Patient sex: M
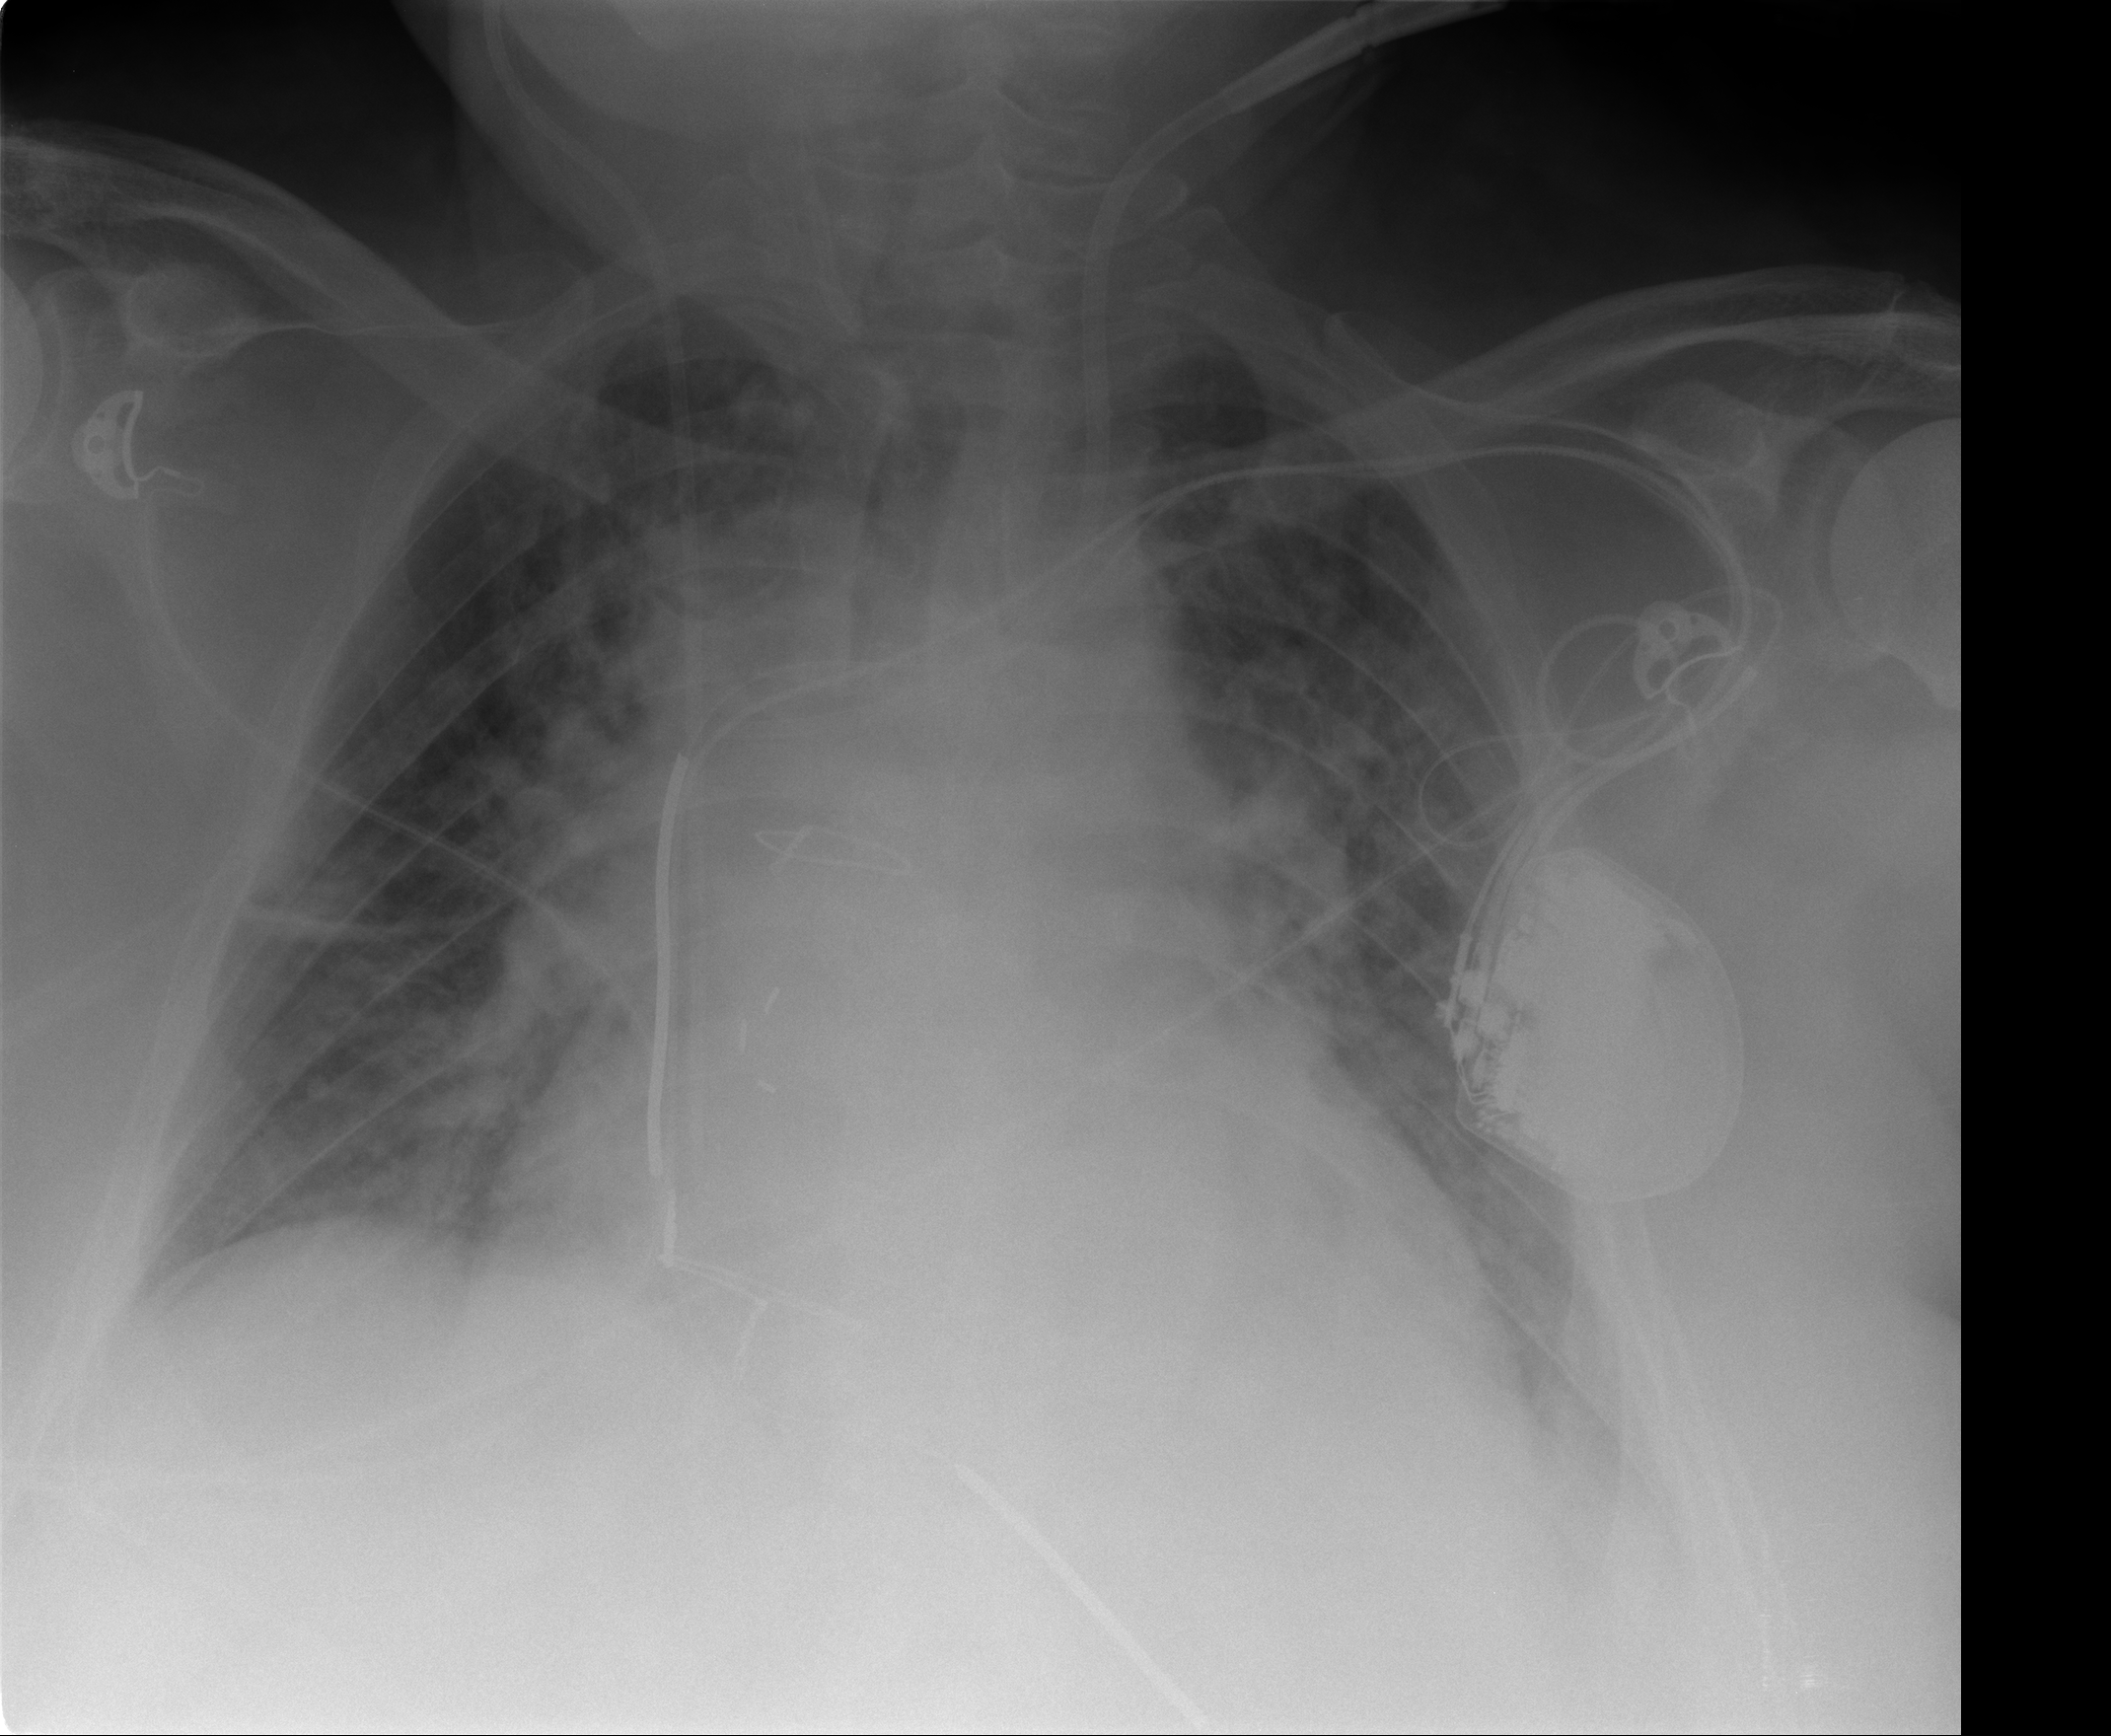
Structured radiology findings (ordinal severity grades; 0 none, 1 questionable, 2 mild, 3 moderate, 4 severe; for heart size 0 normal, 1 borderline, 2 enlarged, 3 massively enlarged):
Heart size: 3
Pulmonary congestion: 2
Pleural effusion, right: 0
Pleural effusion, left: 2
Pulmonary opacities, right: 3
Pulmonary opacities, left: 3
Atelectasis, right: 3
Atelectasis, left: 3